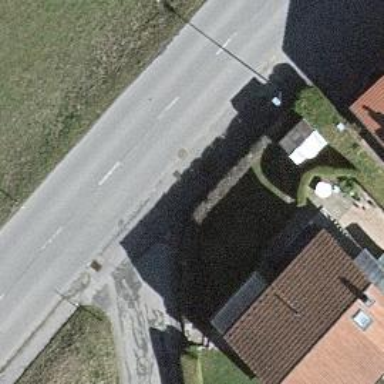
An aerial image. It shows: Bus stop along the road.